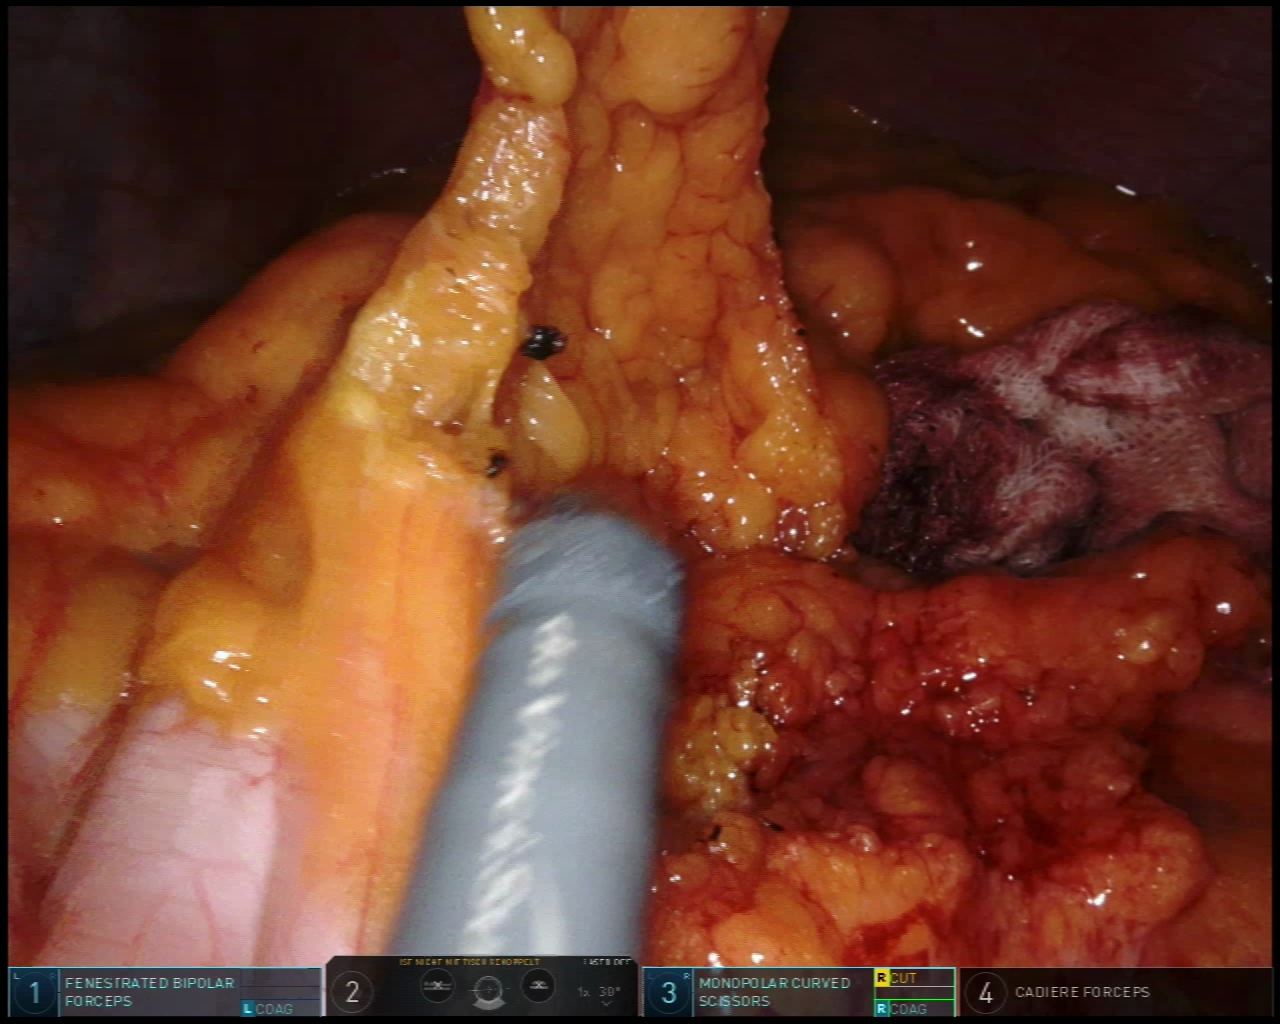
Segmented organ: colon
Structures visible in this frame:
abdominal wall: yes
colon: yes
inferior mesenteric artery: no
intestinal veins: no
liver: no
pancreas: no
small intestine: no
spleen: no
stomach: no
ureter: no
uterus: no
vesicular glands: no